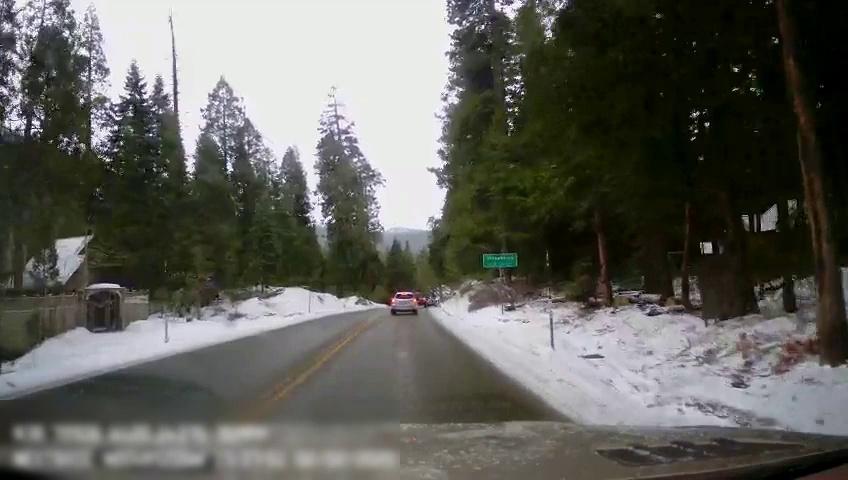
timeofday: Day
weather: Snowy
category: Drivable Space
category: Vehicles | Truck
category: Vehicles | SUV
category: Lanes | Current Lane
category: Lanes | Opposite Lane
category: Lanes | Opposite Lane
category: Traffic | Signs